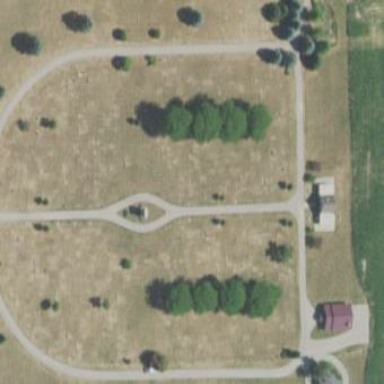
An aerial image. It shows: Cemetery.